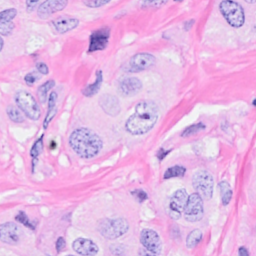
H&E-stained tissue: Breast